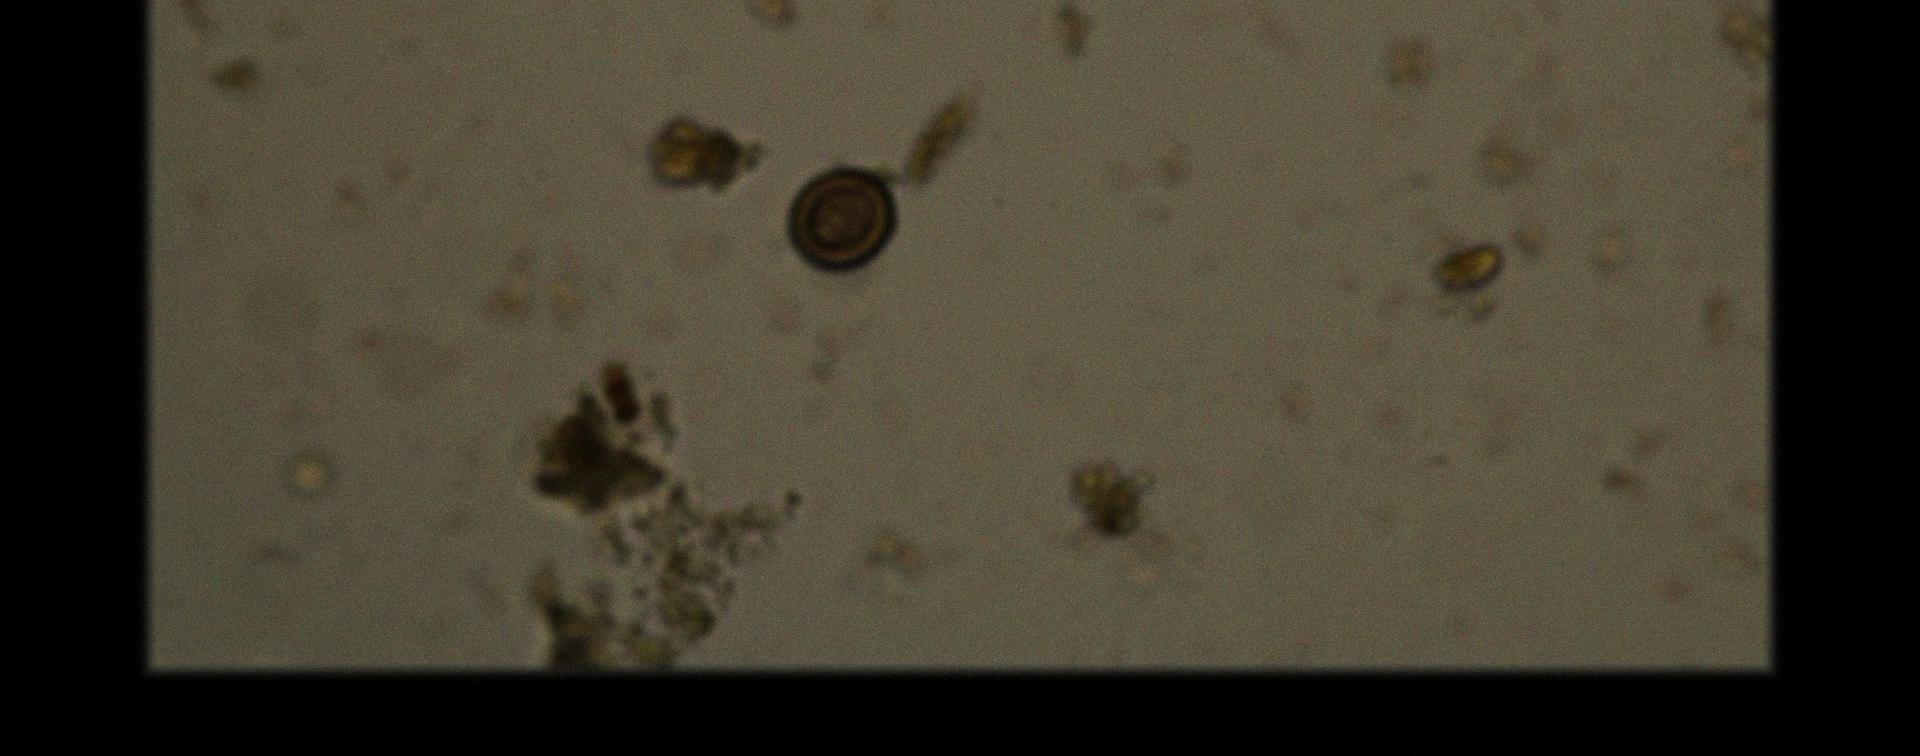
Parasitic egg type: Taenia spp. egg